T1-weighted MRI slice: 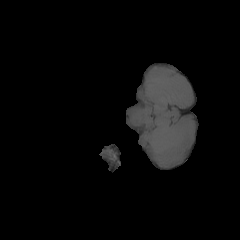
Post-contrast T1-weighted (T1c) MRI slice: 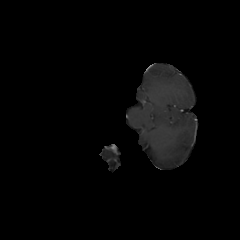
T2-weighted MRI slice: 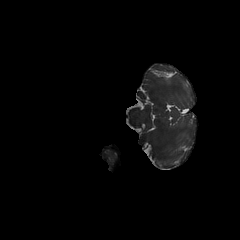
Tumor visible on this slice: no